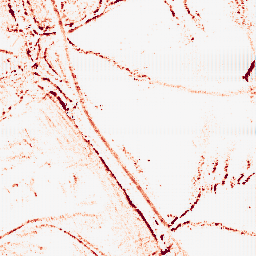
Category: morphological
Decomposition family: morphological_square
Decomposition parameters: operation: opening
size: 5
Upsampling method: fft_zeropad
Upsampling parameters: scale: 2
Upsampling scale: 2